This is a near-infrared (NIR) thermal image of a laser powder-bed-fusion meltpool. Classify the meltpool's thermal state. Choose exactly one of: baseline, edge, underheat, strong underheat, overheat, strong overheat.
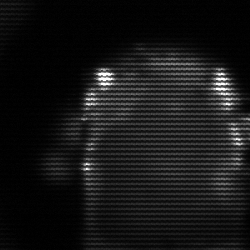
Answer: baseline